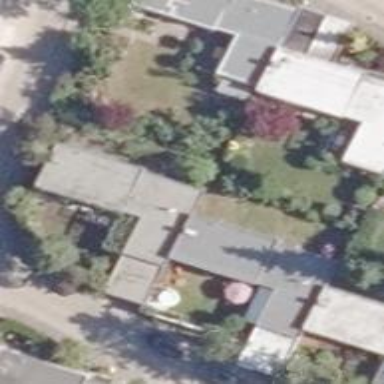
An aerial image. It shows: Flat-roofed house.